Question: Hello StackOverflow Community,
I'm trying to programm some kind of Audit Trail function, which should be able to pull data from sql (only one row), add three columns to this row, and insert it into another db table (the audit trail table).
It looks something like this:

Logic:
1. SELECT * FROM 'Lace' WHERE 'macaddress' = @mac
2. Prepend the user, action and timestamp (to know when, which user did what)
3. Add the modified row into LaceAudit table.
The program looks like this:
'''
using System;
using System.Collections;
using System.Collections.Generic;
using System.Configuration;
using System.Data;
using System.Data.SqlClient;
using System.Linq;
using System.Web;
public class Audit2
{
private static string _connectionString = ConfigurationManager.ConnectionStrings["LaceDbConnectionString"].ConnectionString;
public enum Action
{
Login = 0,
NewImageInstall = 1,
OldImageRollback = 2,
LocalScriptUpdate = 3,
LaceOffline = 4,
LaceOnline = 5,
NewLace = 6,
NewDepartment = 7,
NewModel = 8,
AlterModel = 9,
NewHardwareId = 10,
AlterHardwareId = 11
};
public static void AddToLaceAudit(string user, Action action, string mac)
{
// Pull Data with MAC
DataTable dataTable = GetDataOfLace(mac);
// Add needed columns for the new table
dataTable.Columns.Add("user", typeof(string));
dataTable.Columns.Add("action", typeof(int));
// Fill in values for the new columns
// Insert DataTable with new values to database
}
private static DataTable GetDataOfLace(string mac)
{
using (SqlConnection connection = new SqlConnection(_connectionString))
{
DataTable _dataTable = new DataTable();
string _query = "SELECT * FROM [Lace] WHERE [macaddress] = @mac";
SqlCommand command = new SqlCommand(_query, connection);
command.Parameters.AddWithValue("@mac", mac);
connection.Open();
SqlDataAdapter da = new SqlDataAdapter(command);
da.Fill(_dataTable);
connection.Close();
da.Dispose();
return _dataTable;
}
}
}
'''
How can i now add values to those columns and populate the DataTable with the new values to the database? 'LaceAudit' table already exists. I just need to add the modified row.
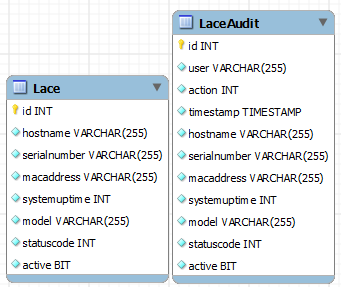
Answer: If I understand your question, you want to add 2 additional columns to your datatable, then get the modified row and add it to your LaceAudit table using AddToLaceAudit(). So, to prepend (add columns) do the following:
'''
_dataTable.Columns.Add("user", typeof(string));
_dataTable.Columns.Add("action", typeof(Action));
'''
TimeStamp columns in sql are automatically generated when a row is added / modified so this won't need to be added as a column. Reference these 2 new columns when your filling them. Then you can simply pass the DataTable (or DataRow to ensure just 1 row) to AddToLaceAudit(). Modify AddToLaceAudit to expect a DataTable (or DataRow) rather than the 3 individual variables.
If you're saying you don't know what you should be putting into these columns that's a bit more tricky. The user is often retrieved using HttpContext.Current.User.Identity.Name if you're creating a website or web app. As for Action, well that would depend on where you can retrieve the action performed by the user from as it's not stored in Lace. Not sure I can help you with that bit. As for timestamp that's explained above (in newer versions this is now <URL>.
In relation to you're most recent comments you can assigned your values (that you have) to the new columns created like this:
'''
_dataTable.Rows[0]["user"] = //your user value here
_dataTable.Rows[0]["action"] = //your action here
'''
AddToLaceAudit would need to be modified to accept a DataTable like this:
'''
AddToLaceAudit(DataTable dt)
'''
To update the LaceAudit table I would suggest writing a stored procedure with your update statement and passing in the necessary variables as parameters. Looking closer at the LaceAudit table you wouldn't need to store the 'Action' as a typeof(Action) in your dataTable but as an 'int' as that's what's used in LaceAudit.